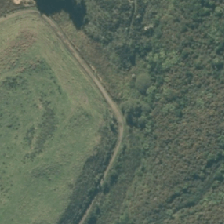
Land cover: grose_broom